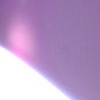
Label: sunburn